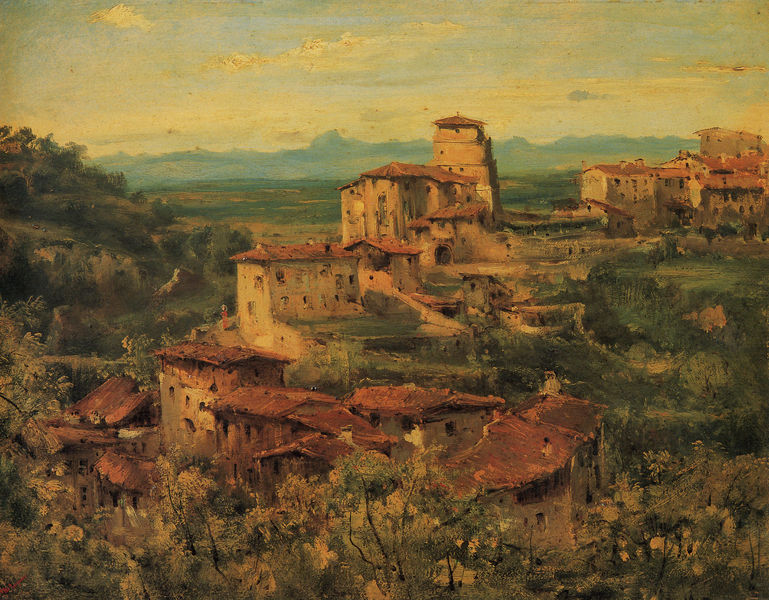
Titel: Vue d'une partie de la ville de Thiers, Die Stadt von Thiers
Künstler: Théodore Rousseau
Standort: Lissabon
Institution: Calouste Gulbenkian Museum
Schlagwörter: baum, berg, blau, felsen, gemälde, himmel, laub, schatten, weiß, wolken, bäume, gelb, grün, landschaft, ocker, stadt, äste, abend, braun, fenster, frau, licht, schwarz, tür, türkis, dach, gebäude, gras, haus, rot, weg, wiese, wolke, beige, malerei, mensch, steine, öl, dämmerung, ebene, feld, felder, ferne, horizont, häuser, hügel, natur, zweige, büsche, flach, gebüsch, kirche, sonne, sträucher, gold, tal, wald, genre, turm, bewölkt, sommer, fassade, fassaden, italien, ort, süden, berge, gebirge, hang, leer, dorf, dächer, abendsonne, bergkette, sonnenuntergang, steil, südfrankreich, abendrot, menschenleer, abendstimmung, ortschaft, panorama, verfall, bergdorf, burg, provence, kloster, ländlich, apsis, tonig, warme farben, siedlung, baüme, abendlicht, höfe, verfallen, toscana, toskana, urm, abschüssig, ligurien, hecken, südlich, terassen, südeuropa, dachd, bäurisch, mittelgebirge, dörflich, mediteran, burgberg, pfas, bergkettte, dácher, flch, odt, terrassiert, weld, paulcezanne, dolce vita, ld, himmel#wolken